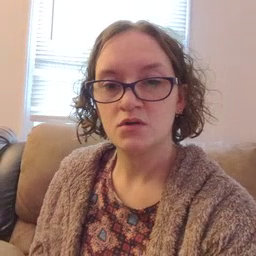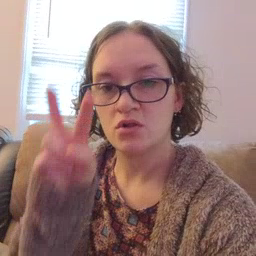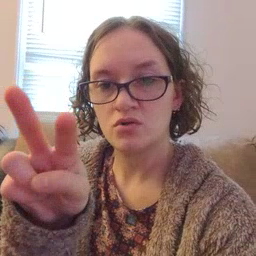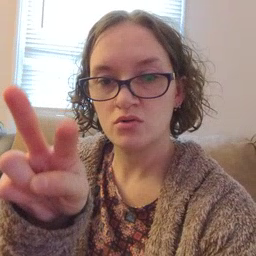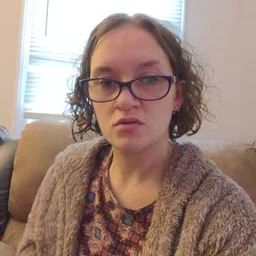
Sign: look